Field crop: tomato
Growth stage: 1
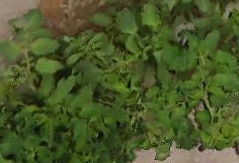
Species: tomato